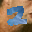
Label: 2